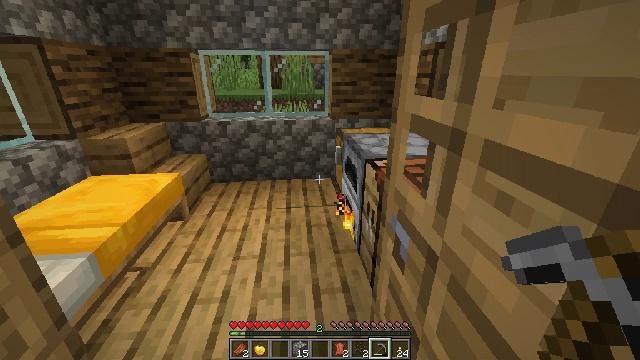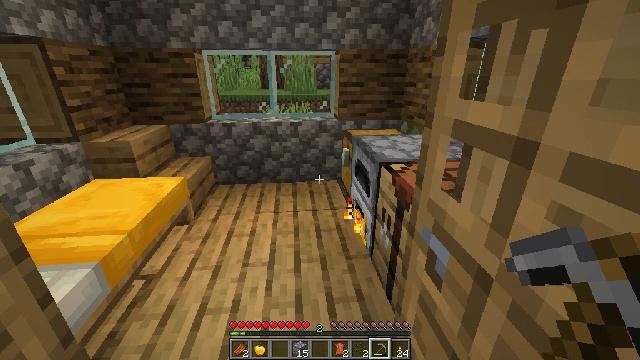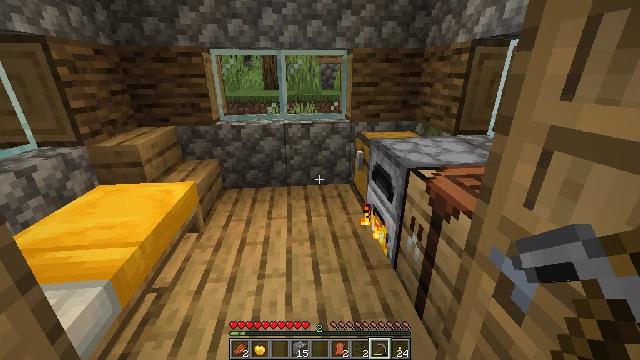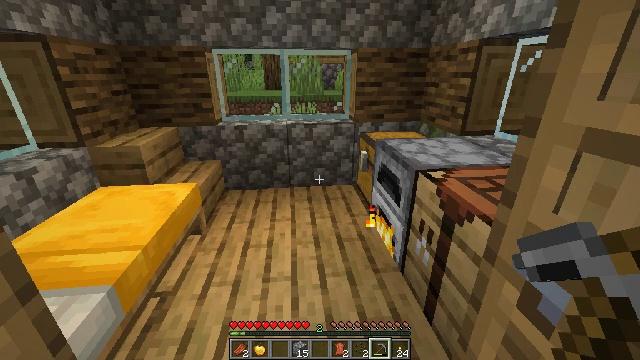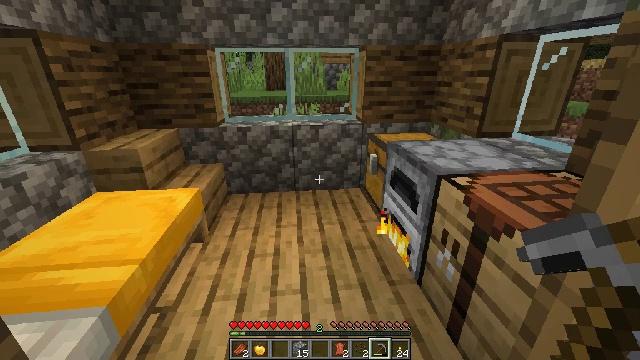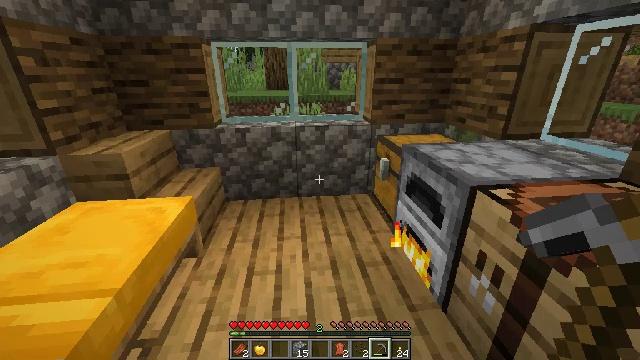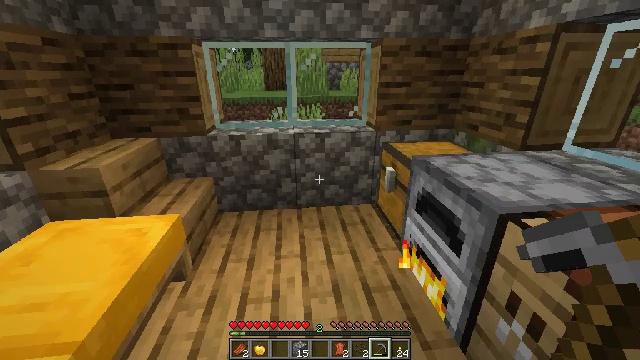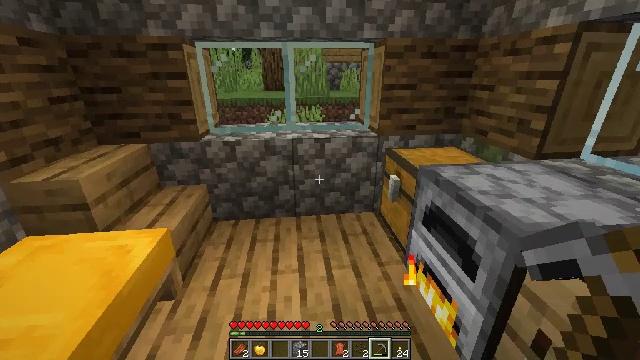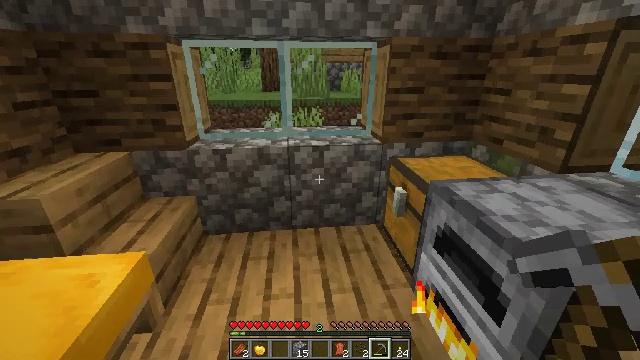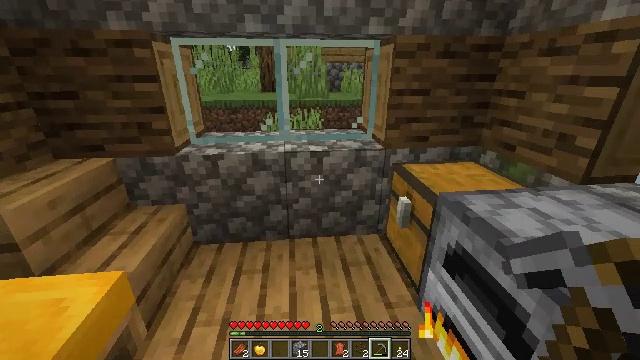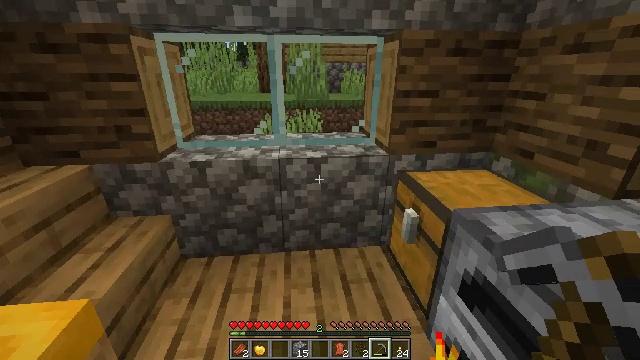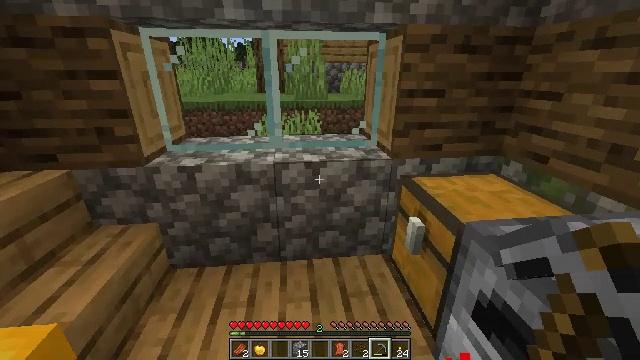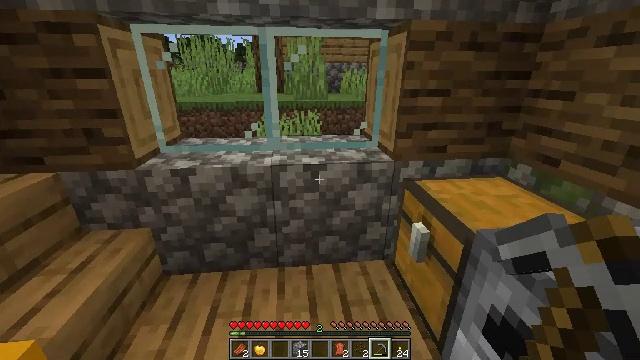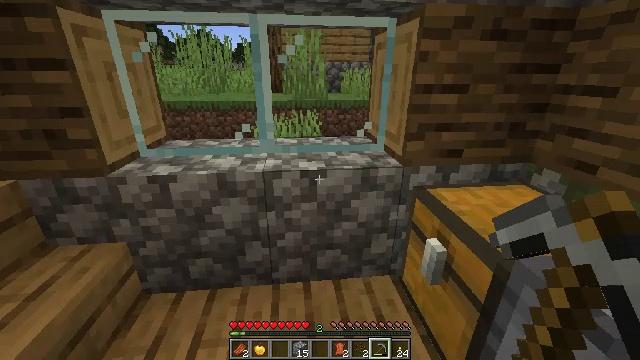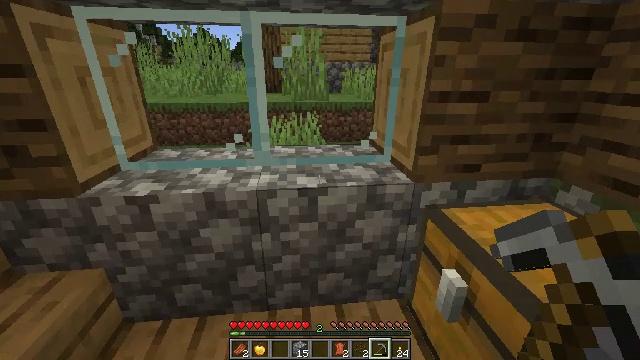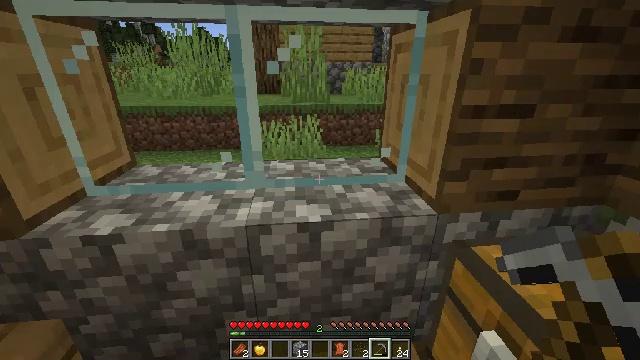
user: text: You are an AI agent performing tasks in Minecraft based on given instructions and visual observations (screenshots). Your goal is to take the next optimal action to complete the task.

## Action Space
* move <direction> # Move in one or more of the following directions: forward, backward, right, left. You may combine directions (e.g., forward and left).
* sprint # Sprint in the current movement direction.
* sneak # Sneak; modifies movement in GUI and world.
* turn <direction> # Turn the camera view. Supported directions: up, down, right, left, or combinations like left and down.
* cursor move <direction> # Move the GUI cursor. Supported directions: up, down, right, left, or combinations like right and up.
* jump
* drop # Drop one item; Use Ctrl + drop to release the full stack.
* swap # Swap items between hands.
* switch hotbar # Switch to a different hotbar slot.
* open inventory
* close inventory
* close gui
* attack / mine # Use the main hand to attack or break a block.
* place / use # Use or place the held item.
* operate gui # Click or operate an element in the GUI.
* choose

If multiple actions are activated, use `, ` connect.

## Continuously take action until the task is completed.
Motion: motion action
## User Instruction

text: Collect oak stairs from a structure.
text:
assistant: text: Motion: move forward and move left
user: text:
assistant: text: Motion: move forward and move left
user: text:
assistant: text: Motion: move forward
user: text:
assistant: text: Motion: move forward
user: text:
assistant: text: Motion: move forward
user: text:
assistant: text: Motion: move forward
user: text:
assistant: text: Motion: move forward
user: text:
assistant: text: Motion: move forward
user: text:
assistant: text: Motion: move forward
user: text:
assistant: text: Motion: move forward
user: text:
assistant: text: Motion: move forward
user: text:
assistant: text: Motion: move forward
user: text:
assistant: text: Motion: move forward
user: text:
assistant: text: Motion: move forward
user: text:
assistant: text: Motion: move forward
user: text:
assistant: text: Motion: move forward
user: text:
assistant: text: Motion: move forward
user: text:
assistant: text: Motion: move forward
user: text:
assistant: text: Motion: move forward
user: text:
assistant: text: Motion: move forward
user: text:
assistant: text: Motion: move forward
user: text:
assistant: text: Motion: move forward
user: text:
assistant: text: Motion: move forward
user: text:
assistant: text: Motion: move forward
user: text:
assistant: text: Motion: move forward
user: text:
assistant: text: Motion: move forward
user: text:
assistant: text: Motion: move forward
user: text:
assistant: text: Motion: move forward
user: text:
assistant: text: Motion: move forward
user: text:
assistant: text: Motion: move forward